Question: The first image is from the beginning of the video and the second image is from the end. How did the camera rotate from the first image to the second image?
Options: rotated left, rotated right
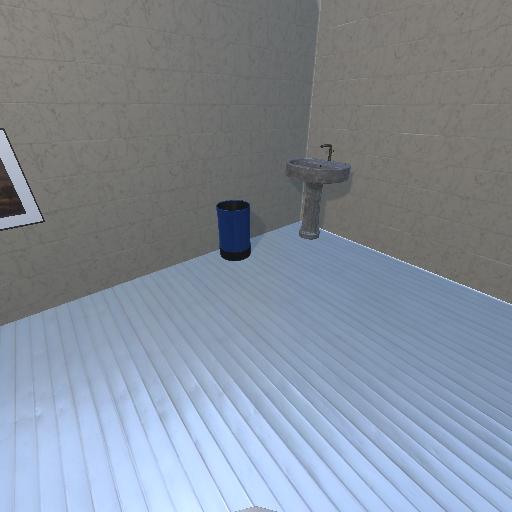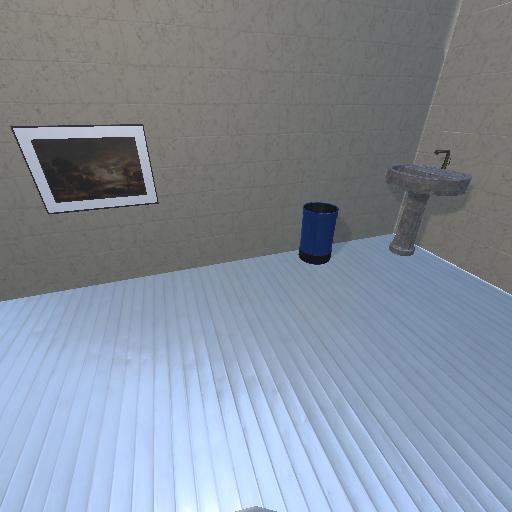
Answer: rotated left